Aerial crown-view tile of a tropical tree (Barro Colorado Island, Panama), acquired 20250915:
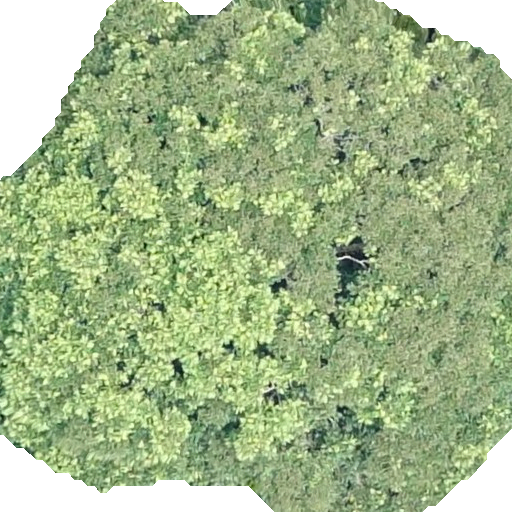
Species: Dipteryx oleifera
GBIF accepted scientific name: Dipteryx oleifera
Crown area: 388.469 m²